Interaction volume radius: 5 \u00c5
Interaction volume height: 15 \u00c5
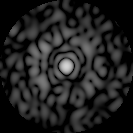
Disorder parameter: 0.819